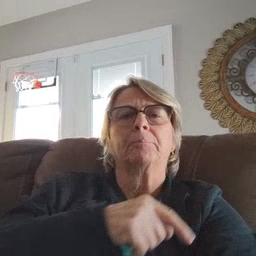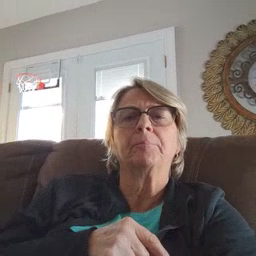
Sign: arm